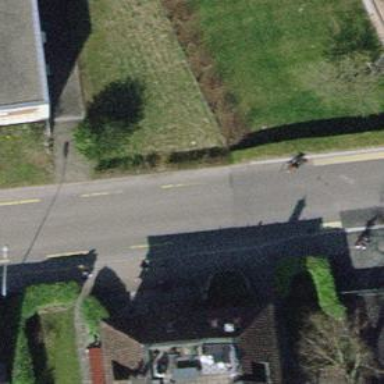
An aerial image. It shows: Tertiary road with asphalt surface and designated cycle lane.